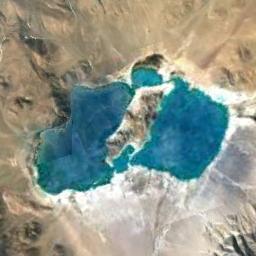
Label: lake